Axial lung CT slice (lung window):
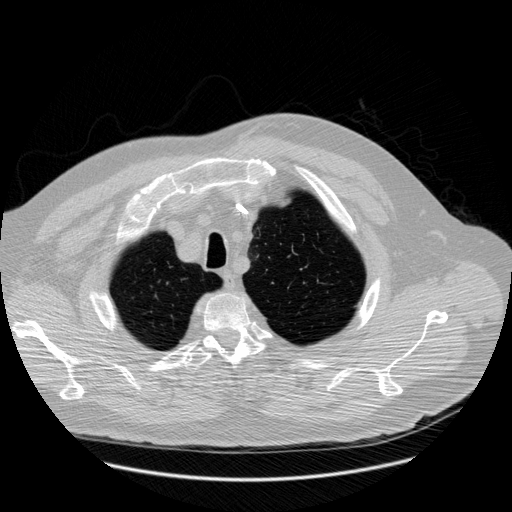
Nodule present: no